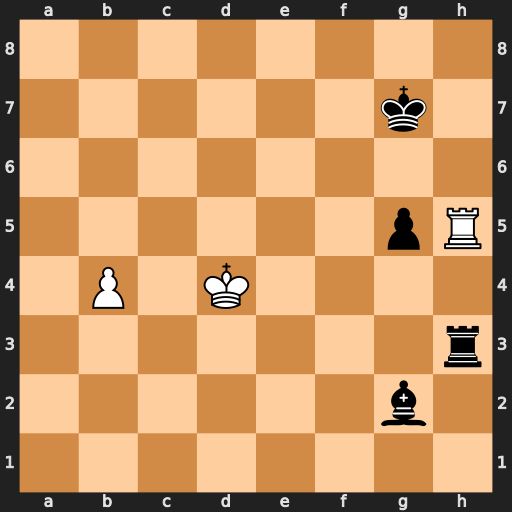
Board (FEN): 8/6k1/8/6pR/1P1K4/7r/6b1/8
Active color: w
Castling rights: -
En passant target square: -
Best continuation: Rxg5+ Kf7 Rxg2 Ke7 Kc5